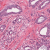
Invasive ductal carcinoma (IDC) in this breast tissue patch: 1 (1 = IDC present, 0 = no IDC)